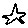
Label: star